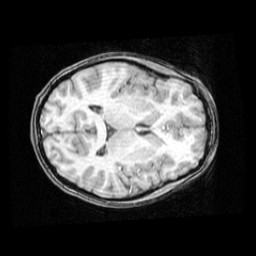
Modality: T1w
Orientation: axial
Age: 13
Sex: female
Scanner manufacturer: ge
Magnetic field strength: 1.5 T
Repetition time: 0.03333 s
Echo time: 0.008 s